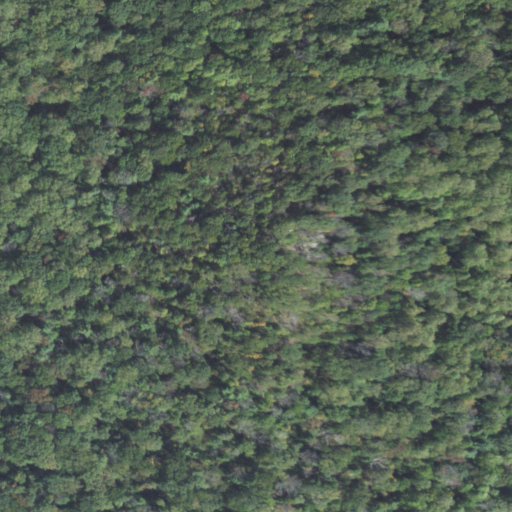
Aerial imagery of mountain in Pennsylvania named Round Top containing deciduous forest, mixed forest, and open development